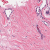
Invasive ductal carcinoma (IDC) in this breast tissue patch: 0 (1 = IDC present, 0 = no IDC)